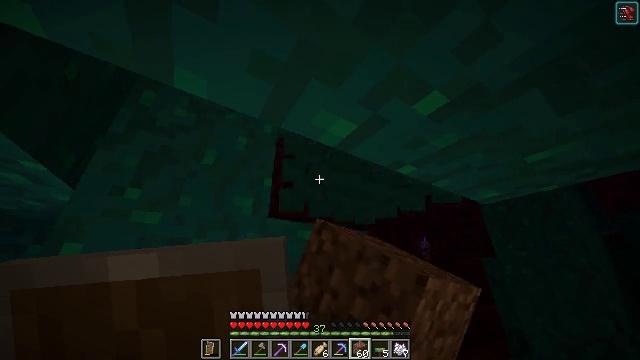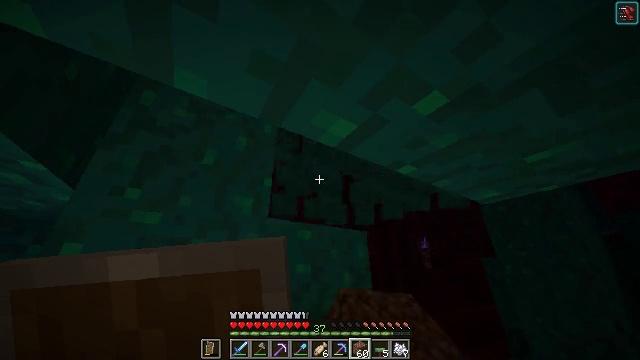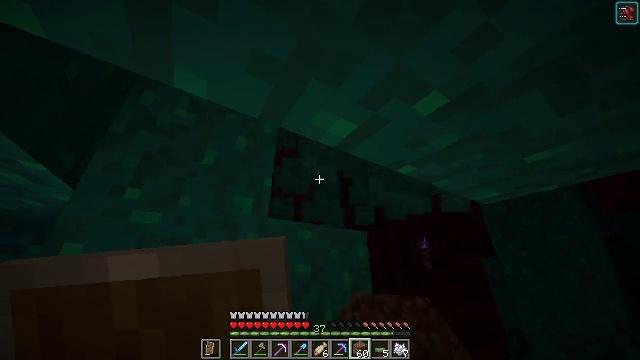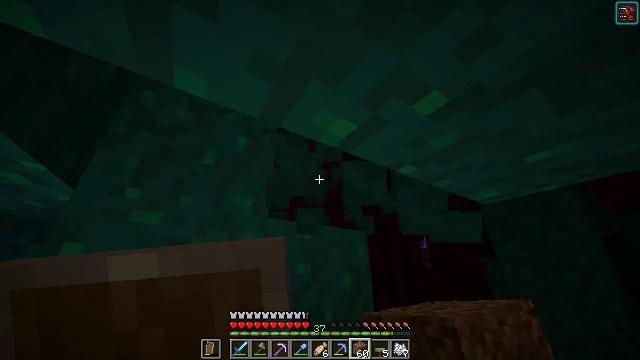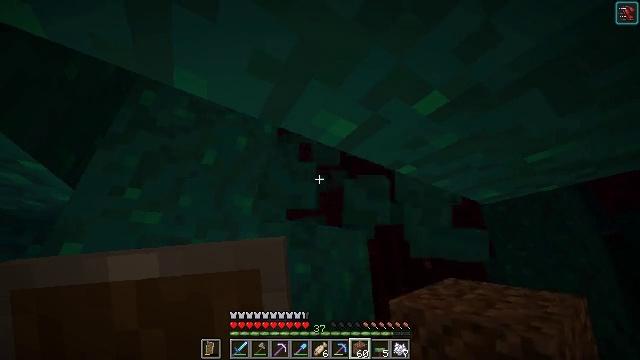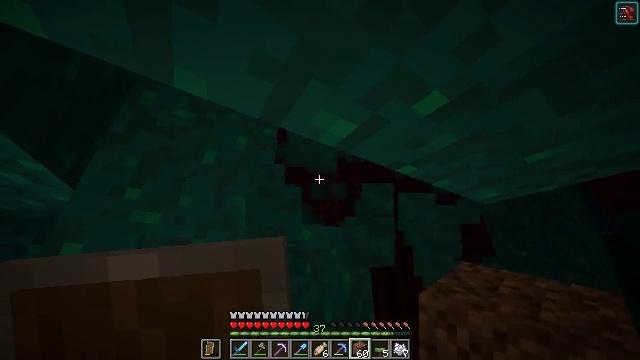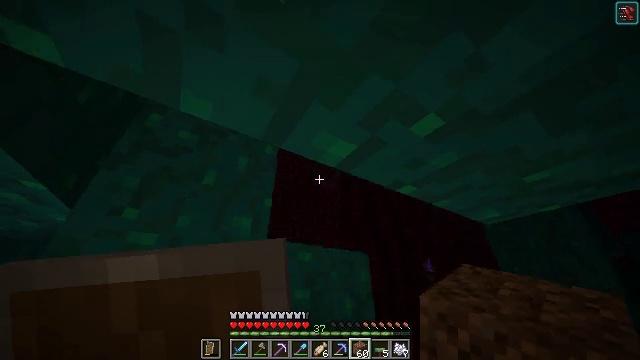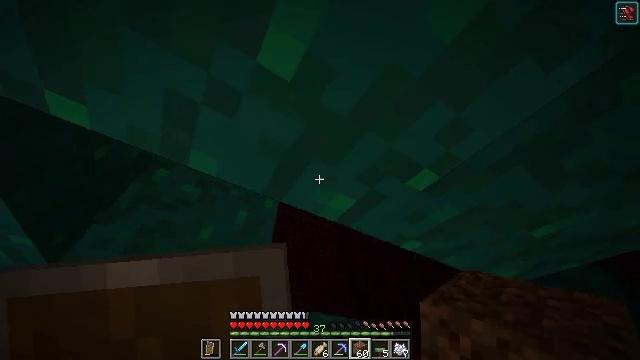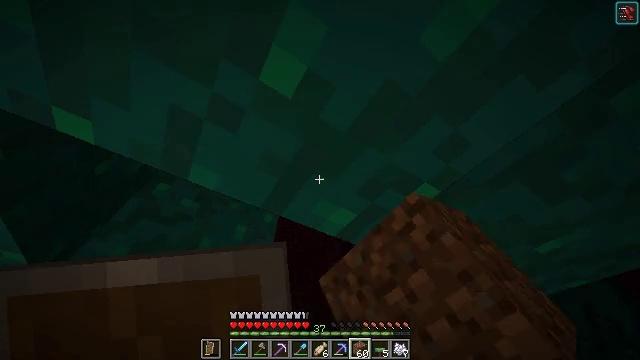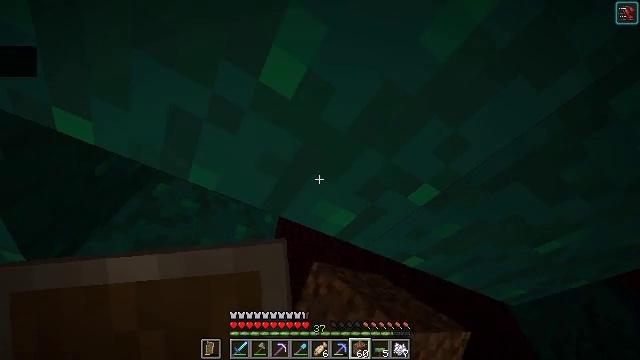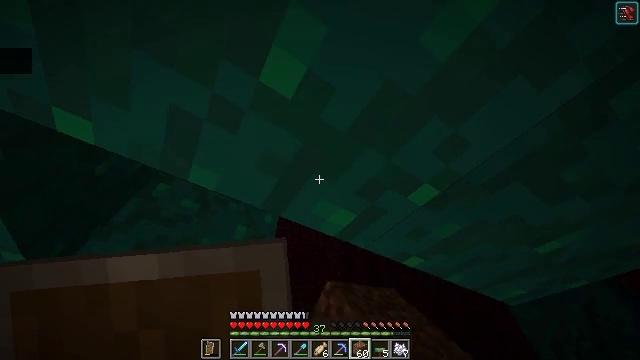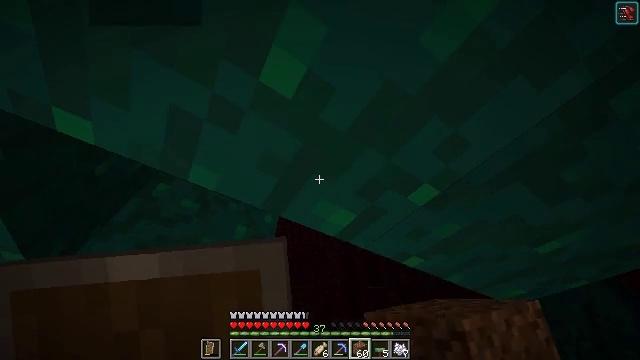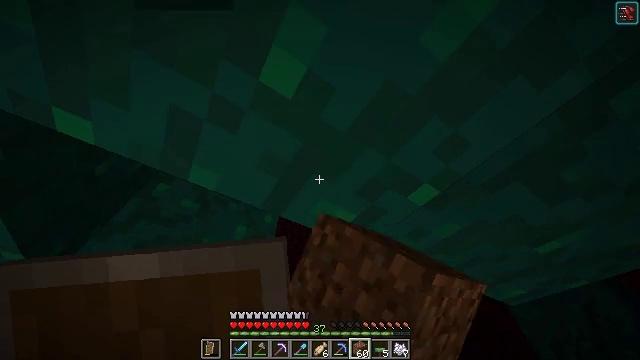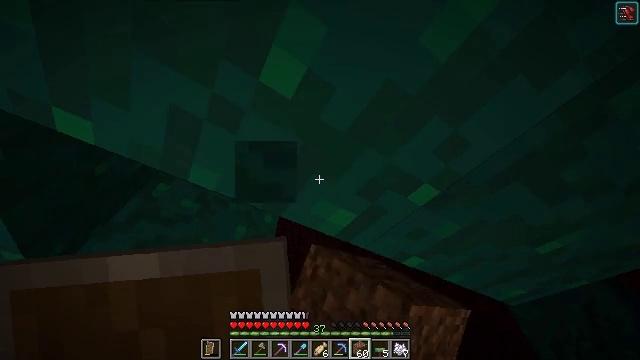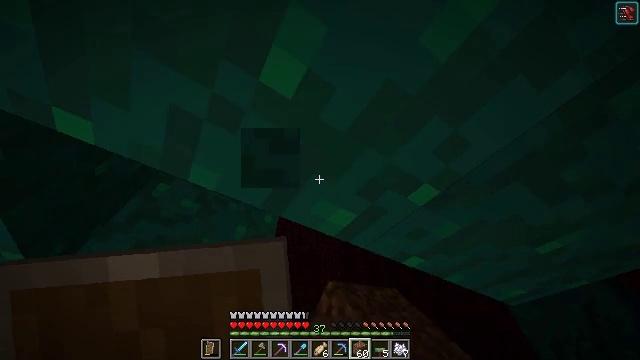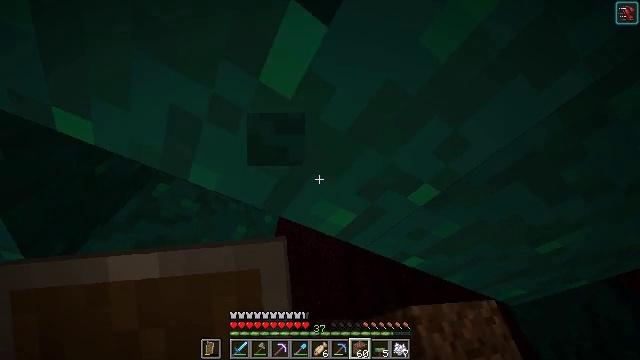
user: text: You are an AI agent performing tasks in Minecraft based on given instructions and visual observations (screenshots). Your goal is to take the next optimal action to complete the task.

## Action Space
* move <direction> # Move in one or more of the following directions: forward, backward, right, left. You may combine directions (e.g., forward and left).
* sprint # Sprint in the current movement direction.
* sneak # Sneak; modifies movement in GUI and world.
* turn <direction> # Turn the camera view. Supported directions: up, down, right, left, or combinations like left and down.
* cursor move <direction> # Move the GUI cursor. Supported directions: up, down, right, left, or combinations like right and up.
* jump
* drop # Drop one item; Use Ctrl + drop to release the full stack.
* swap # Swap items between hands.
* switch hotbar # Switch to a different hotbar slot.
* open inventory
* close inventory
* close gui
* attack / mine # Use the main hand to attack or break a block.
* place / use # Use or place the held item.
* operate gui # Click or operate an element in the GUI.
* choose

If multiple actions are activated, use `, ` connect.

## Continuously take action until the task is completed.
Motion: motion action
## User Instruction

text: Collect warped wart block.
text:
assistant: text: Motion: attack / mine
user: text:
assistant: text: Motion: attack / mine
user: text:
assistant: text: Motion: attack / mine
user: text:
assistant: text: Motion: attack / mine
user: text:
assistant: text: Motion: attack / mine
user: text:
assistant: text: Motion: turn up, attack / mine
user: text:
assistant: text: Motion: turn up, attack / mine
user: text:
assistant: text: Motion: turn up, attack / mine
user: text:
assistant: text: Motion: attack / mine
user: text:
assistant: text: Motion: attack / mine
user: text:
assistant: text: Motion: attack / mine
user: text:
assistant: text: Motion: attack / mine
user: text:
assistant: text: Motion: attack / mine
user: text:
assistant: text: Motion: attack / mine
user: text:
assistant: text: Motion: attack / mine
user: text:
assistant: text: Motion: attack / mine
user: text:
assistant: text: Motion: attack / mine
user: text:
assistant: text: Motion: attack / mine
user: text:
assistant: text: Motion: attack / mine
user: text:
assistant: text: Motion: attack / mine
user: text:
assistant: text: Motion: attack / mine
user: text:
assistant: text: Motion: attack / mine
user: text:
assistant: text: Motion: attack / mine
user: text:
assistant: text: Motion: attack / mine
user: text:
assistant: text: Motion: attack / mine
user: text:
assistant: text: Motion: attack / mine
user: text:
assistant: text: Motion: attack / mine
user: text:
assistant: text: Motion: attack / mine
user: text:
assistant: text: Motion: attack / mine
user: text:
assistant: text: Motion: attack / mine